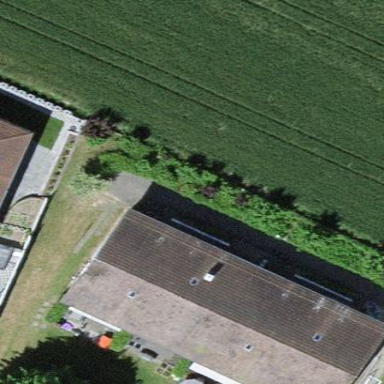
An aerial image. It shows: Terrace building.